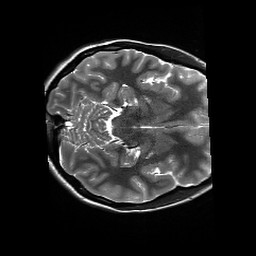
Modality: T2w
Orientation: axial
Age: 20
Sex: female